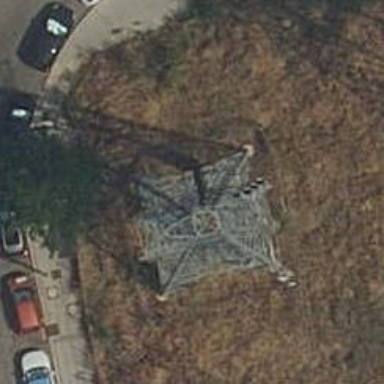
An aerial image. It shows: Power tower.